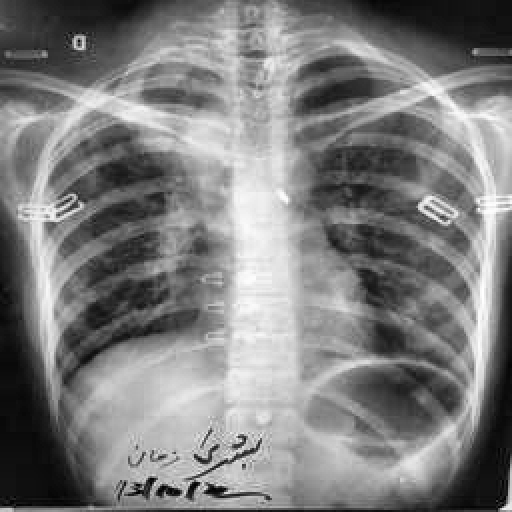
Finding: TUBERCULOSIS